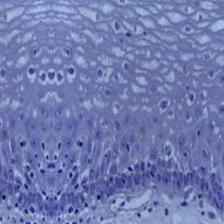
Diagnosis: Normal